Field crop: maize
Growth stage: 1
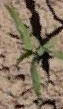
Species: maize